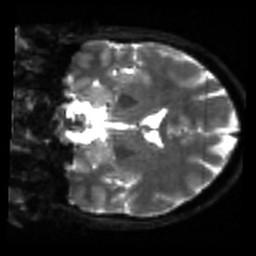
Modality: sbref
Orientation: coronal
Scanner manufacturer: siemens
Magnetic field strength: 3 T
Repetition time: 4 s
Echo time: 0.0594 s